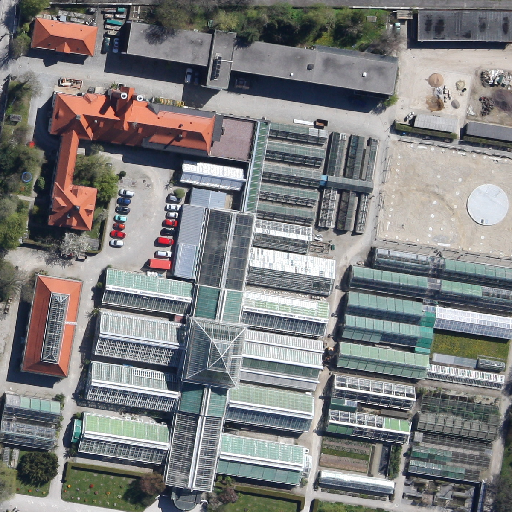
Referring expression: sidewalk along with tree